Question:
As My Screen shot show that i am working on word matching game.In this game i assign my words to different UIButtons in Specific sequence on different loctions(my red arrow shows this sequence)and of rest UIButtons i assign a one of random character(A-Z).when i Click on any UIButtons its title will be assign to UILabel which is in Fornt of Current Section:i campare this UILabel text to below UILabels text which is in fornt of timer.when it match to any of my UILabels its will be deleted.i implement all this process already.
But my problem is that which is show by black lines.if the player find the first word which is "DOG". he click the Two UIButtons in Sequence,but not press the Third one in Sequence.(as show by black line).so here i want that when player press the any UIButtons which is not in Sequence then remove the previous text(which is "DO") of UILabel and now the Text of UILabel is only "G" .
Here is my code to get the UIButtons titles and assign it UILabel.
'''
- (void)aMethod:(id)sender
{
UIButton *button = (UIButton *)sender;
NSString *get = (NSString *)[[button titleLabel] text];
NSString *origText = mainlabel.text;
mainlabel.text = [origText stringByAppendingString:get];
if ([mainlabel.text length ]== 3)
{
if([mainlabel.text isEqualToString: a]){
lbl.text=@"Right";
[btn1 removeFromSuperview];
score=score+10;
lblscore.text=[NSString stringWithFormat:@"%d",score];
words=words-1;
lblwords.text=[NSString stringWithFormat:@"%d",words];
mainlabel.text=@"";
a=@"tbbb";
}
else if([mainlabel.text isEqualToString: c]){
lbl.text=@"Right";
[btn2 removeFromSuperview];
score=score+10;
lblscore.text=[NSString stringWithFormat:@"%d",score];
words=words-1;
lblwords.text=[NSString stringWithFormat:@"%d",words];
mainlabel.text=@"";
c=@"yyyy";
}
else
if([mainlabel.text isEqualToString: d]){
lbl.text=@"Right";
[btn3 removeFromSuperview];
score=score+10;
lblscore.text=[NSString stringWithFormat:@"%d",score];
words=words-1;
lblwords.text=[NSString stringWithFormat:@"%d",words];
mainlabel.text=@"";
d=@"yyyy";
}
else {
lbl.text=@"Wrong";
mainlabel.text=@"";
}
}}
'''
Thanx in advance
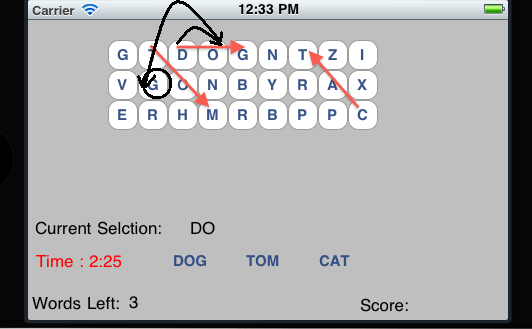
Answer: Assign tag to each button from left to right.
So you will have,
GButton.tag = 0;
TButton.tag = 1;
DButton.tag = 2;
.
.
.
VButton.tag = 9;
.
.
.
EButton.tag = 18;
.
.
.
CButton.tag = 26;
Now keep the track of previous pressed button and current pressed button.
Call below function when your button delegate hits:
Write below code into your .h file
'''
#define SEQ_TYPE_ANY 0
#define SEQ_TYPE_RIGHT 1
#define SEQ_TYPE_LEFT 2
#define SEQ_TYPE_TOP 3
#define SEQ_TYPE_BOTTOM 4
#define SEQ_TYPE_RIGHT_DIAGONAL_DOWN 5
#define SEQ_TYPE_RIGHT_DIAGONAL_UP 6
#define SEQ_TYPE_LEFT_DIAGONAL_DOWN 7
#define SEQ_TYPE_LEFT_DIAGONAL_UP 8
#define NO_OF_BUTTONS_IN_ROW 9
//Add below variables into your class
int curentSequence;
UILabel *resultLabel;
UIButton *previousButton;
//Declare property for previousButton
@property(nonatomic, retain) UIButton *previousButton;
//Write below code to .m file
@synthesize previousButton;
-(BOOL) isAdjacent:(UIButton *)currentButton
{
if(previousButton == nil)
{
resultLabel.text = currentButton.titleLabel.text;
curentSequence = SEQ_TYPE_ANY;
return TRUE;
}
if((curentSequence == SEQ_TYPE_ANY || curentSequence == SEQ_TYPE_RIGHT) &&
(previousButton.tag + 1 == currentButton.tag))
{
resultLabel.text = [resultLabel.text stringByAppendingString:currentButton.titleLabel.text];
curentSequence = SEQ_TYPE_ANY;
return TRUE;
}
else if((curentSequence == SEQ_TYPE_ANY || curentSequence == SEQ_TYPE_LEFT) &&
(previousButton.tag - 1 == currentButton.tag))
{
resultLabel.text = [resultLabel.text stringByAppendingString:currentButton.titleLabel.text];
curentSequence = SEQ_TYPE_LEFT;
return TRUE;
}
else if((curentSequence == SEQ_TYPE_ANY || curentSequence == SEQ_TYPE_TOP) &&
(previousButton.tag - NO_OF_BUTTONS_IN_ROW == currentButton.tag))
{
resultLabel.text = [resultLabel.text stringByAppendingString:currentButton.titleLabel.text];
curentSequence = SEQ_TYPE_TOP;
return TRUE;
}
else if((curentSequence == SEQ_TYPE_ANY || curentSequence == SEQ_TYPE_BOTTOM) &&
(previousButton.tag + NO_OF_BUTTONS_IN_ROW == currentButton.tag))
{
resultLabel.text = [resultLabel.text stringByAppendingString:currentButton.titleLabel.text];
curentSequence = SEQ_TYPE_BOTTOM;
return TRUE;
}
else if((curentSequence == SEQ_TYPE_ANY || curentSequence == SEQ_TYPE_RIGHT_DIAGONAL_DOWN) &&
(previousButton.tag + NO_OF_BUTTONS_IN_ROW + 1 == currentButton.tag))
{
resultLabel.text = [resultLabel.text stringByAppendingString:currentButton.titleLabel.text];
curentSequence = SEQ_TYPE_RIGHT_DIAGONAL_DOWN;
return TRUE;
}
else if((curentSequence == SEQ_TYPE_ANY || curentSequence == SEQ_TYPE_RIGHT_DIAGONAL_UP) &&
(previousButton.tag - NO_OF_BUTTONS_IN_ROW + 1 == currentButton.tag))
{
resultLabel.text = [resultLabel.text stringByAppendingString:currentButton.titleLabel.text];
curentSequence = SEQ_TYPE_RIGHT_DIAGONAL_UP;
return TRUE;
}
else if((curentSequence == SEQ_TYPE_ANY || curentSequence == SEQ_TYPE_LEFT_DIAGONAL_UP) &&
(previousButton.tag - NO_OF_BUTTONS_IN_ROW - 1 == currentButton.tag))
{
resultLabel.text = [resultLabel.text stringByAppendingString:currentButton.titleLabel.text];
curentSequence = SEQ_TYPE_LEFT_DIAGONAL_UP;
return TRUE;
}
else if((curentSequence == SEQ_TYPE_ANY || curentSequence == SEQ_TYPE_LEFT_DIAGONAL_DOWN) &&
(previousButton.tag + NO_OF_BUTTONS_IN_ROW - 1 == currentButton.tag))
{
resultLabel.text = [resultLabel.text stringByAppendingString:currentButton.titleLabel.text];
curentSequence = SEQ_TYPE_LEFT_DIAGONAL_DOWN;
return TRUE;
}
else
{
resultLabel.text = @"";
curentSequence = SEQ_TYPE_ANY;
return FALSE;
}
}
// Event handler for button event
- (void)aMethod:(id)sender
{
UIButton *currentButton = (UIButton *)sender;
BOOL result = [self isAdjacent:currentButton];
if(result == FALSE)
{
self.previousButton = nil;
resultLabel.text = @"";
curentSequence = SEQ_TYPE_ANY;
}
else
{
self.previousButton = sender;
}
}
'''
Hope it will help.